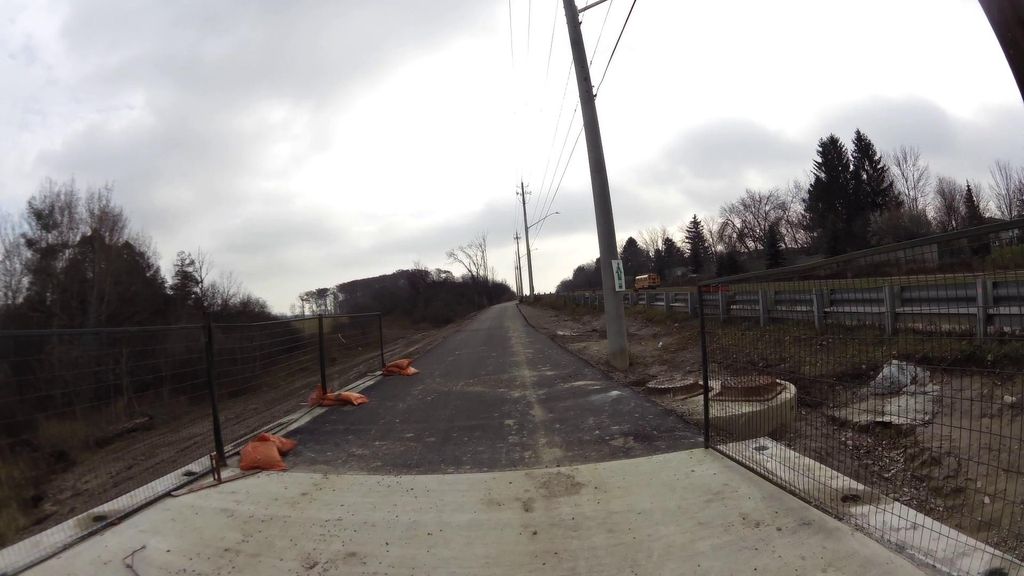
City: kitchener-waterloo